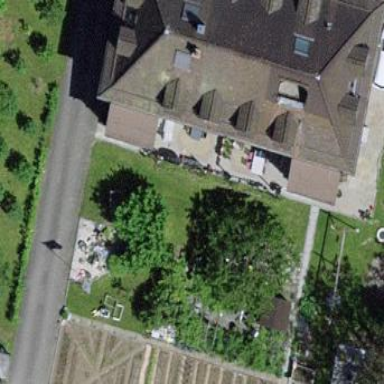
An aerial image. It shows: Building with hipped roof shape.